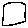
Label: square